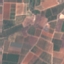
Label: PermanentCrop